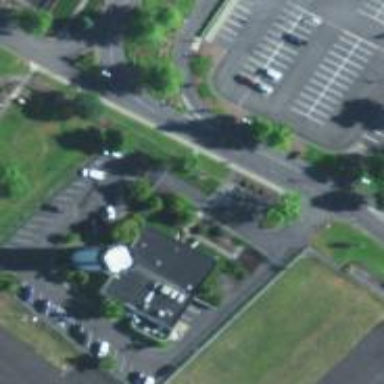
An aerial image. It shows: Parking space is available.